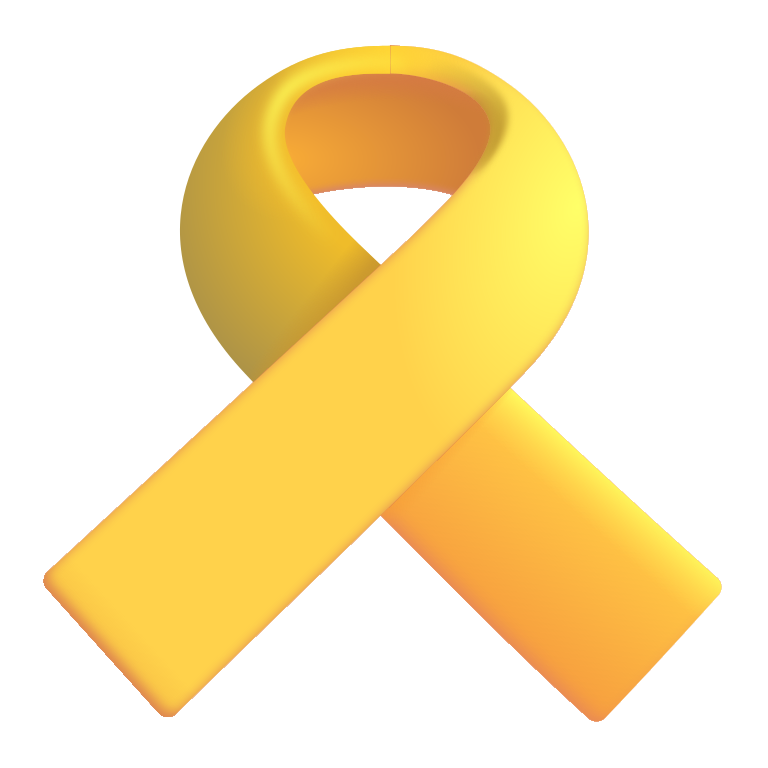
reminder ribbon color